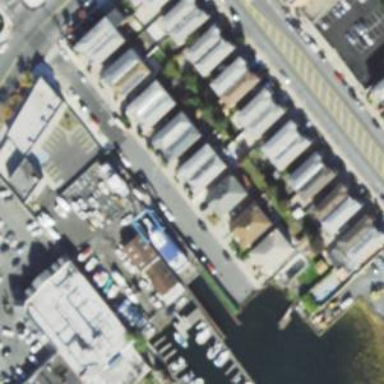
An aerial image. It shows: Boatyard along the waterway.